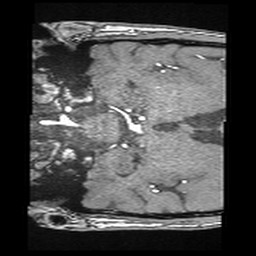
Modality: angio
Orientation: coronal
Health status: ill
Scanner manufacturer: siemens
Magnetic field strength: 3 T
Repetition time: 0.021 s
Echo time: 0.00343 s